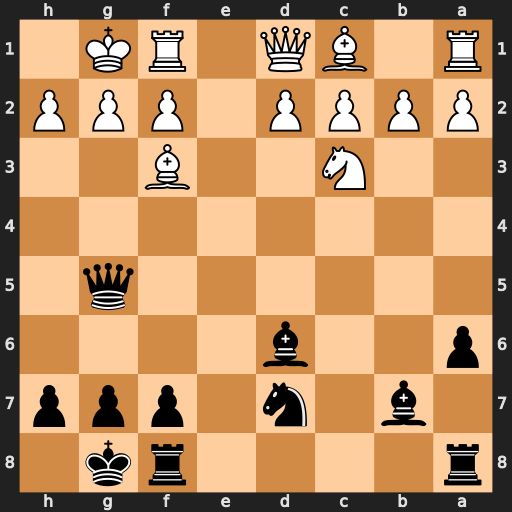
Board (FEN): r4rk1/1b1n1ppp/p2b4/6q1/8/2N2B2/PPPP1PPP/R1BQ1RK1
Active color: b
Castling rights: -
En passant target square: -
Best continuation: Qf4 g3 Qxf3 Qxf3 Bxf3